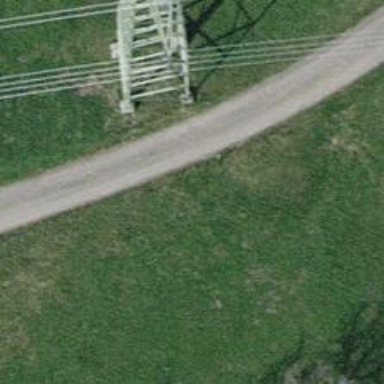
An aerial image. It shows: Towering power structure.